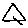
Label: triangle